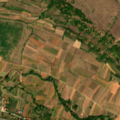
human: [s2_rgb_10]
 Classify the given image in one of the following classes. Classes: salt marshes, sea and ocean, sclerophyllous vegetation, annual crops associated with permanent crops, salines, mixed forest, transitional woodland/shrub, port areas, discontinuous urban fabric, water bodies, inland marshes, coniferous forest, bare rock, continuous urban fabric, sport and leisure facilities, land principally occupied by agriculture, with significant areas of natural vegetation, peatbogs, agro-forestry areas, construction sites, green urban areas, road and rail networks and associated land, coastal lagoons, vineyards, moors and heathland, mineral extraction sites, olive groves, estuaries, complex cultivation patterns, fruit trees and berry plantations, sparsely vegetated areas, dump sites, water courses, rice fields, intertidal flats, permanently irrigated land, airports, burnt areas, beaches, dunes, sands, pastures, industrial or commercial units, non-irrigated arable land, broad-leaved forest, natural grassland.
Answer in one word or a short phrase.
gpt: non-irrigated arable land, complex cultivation patterns, land principally occupied by agriculture, with significant areas of natural vegetation, natural grassland, transitional woodland/shrub